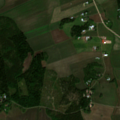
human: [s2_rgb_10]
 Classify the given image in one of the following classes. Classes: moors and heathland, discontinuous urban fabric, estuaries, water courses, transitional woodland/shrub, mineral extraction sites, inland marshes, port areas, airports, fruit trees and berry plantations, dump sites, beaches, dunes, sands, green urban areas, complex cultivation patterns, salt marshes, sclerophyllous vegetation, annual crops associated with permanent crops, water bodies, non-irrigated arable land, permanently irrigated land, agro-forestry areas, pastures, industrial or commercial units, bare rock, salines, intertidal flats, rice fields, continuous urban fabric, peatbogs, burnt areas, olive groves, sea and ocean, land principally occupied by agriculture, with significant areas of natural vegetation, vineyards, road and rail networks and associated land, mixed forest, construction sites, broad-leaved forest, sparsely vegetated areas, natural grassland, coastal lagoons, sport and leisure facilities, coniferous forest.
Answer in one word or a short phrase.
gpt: non-irrigated arable land, land principally occupied by agriculture, with significant areas of natural vegetation, mixed forest